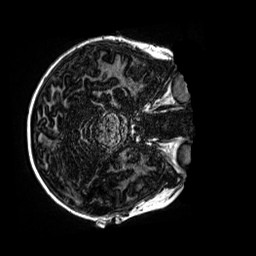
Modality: MP2RAGE
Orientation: axial
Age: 9
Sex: male
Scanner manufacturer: siemens
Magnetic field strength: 3 T
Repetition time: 4 s
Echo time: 0.00299 s